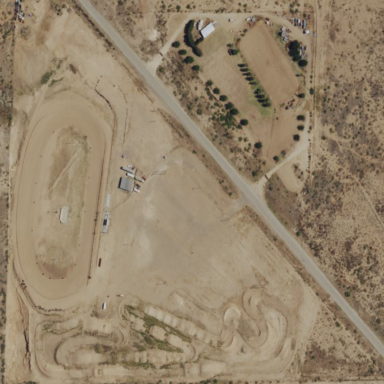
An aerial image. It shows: Sports center specializing in motorsports.